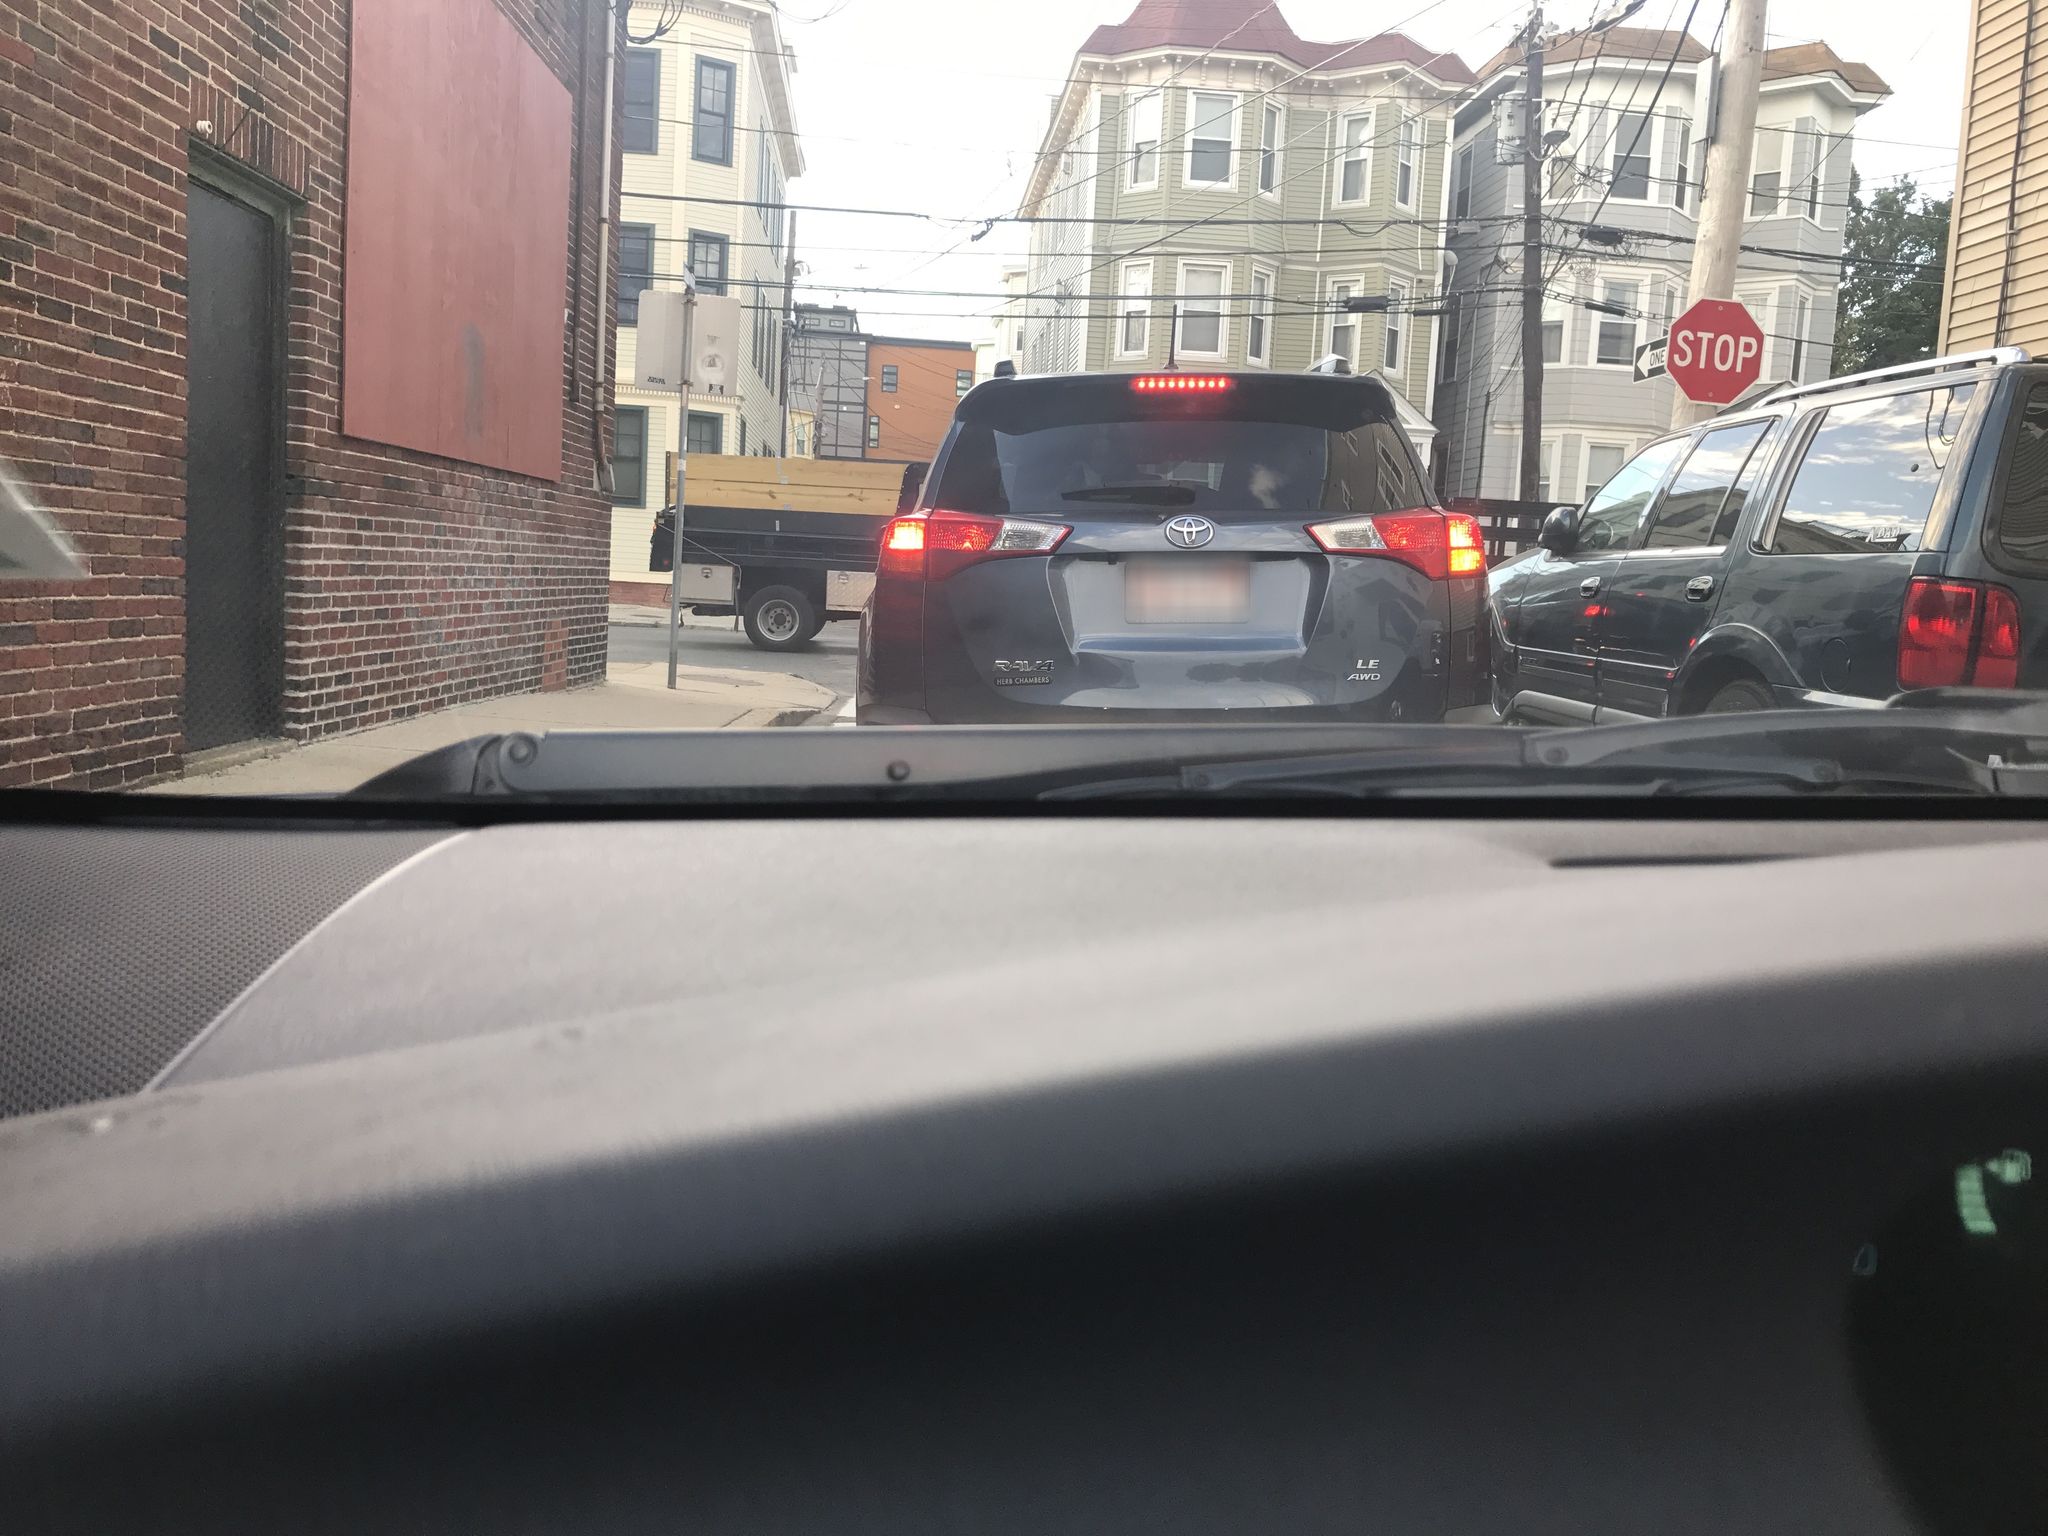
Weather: snowy
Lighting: day
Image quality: good
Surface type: driving surface
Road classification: residential
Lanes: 1
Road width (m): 10.4
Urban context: urban centre
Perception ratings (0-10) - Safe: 3.15, Lively: 9.07, Beautiful: 3.07, Boring: 3.74, Depressing: 3.26, Wealthy: 1.08